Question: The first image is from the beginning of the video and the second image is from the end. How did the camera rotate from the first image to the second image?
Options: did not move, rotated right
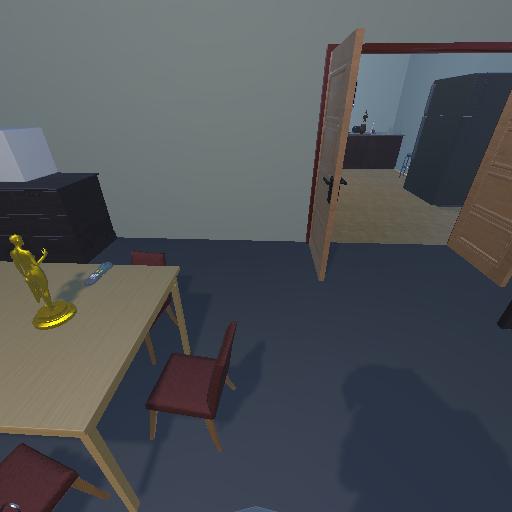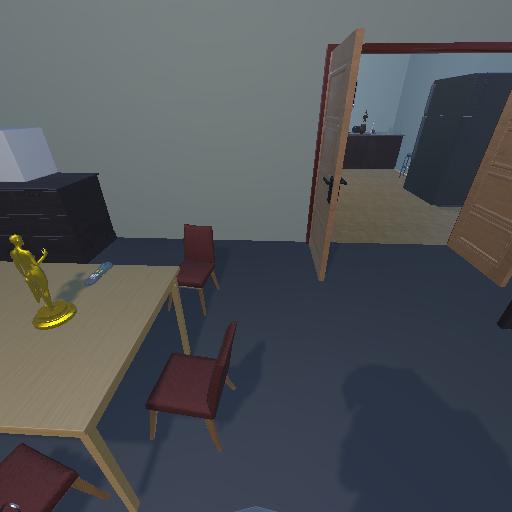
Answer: did not move